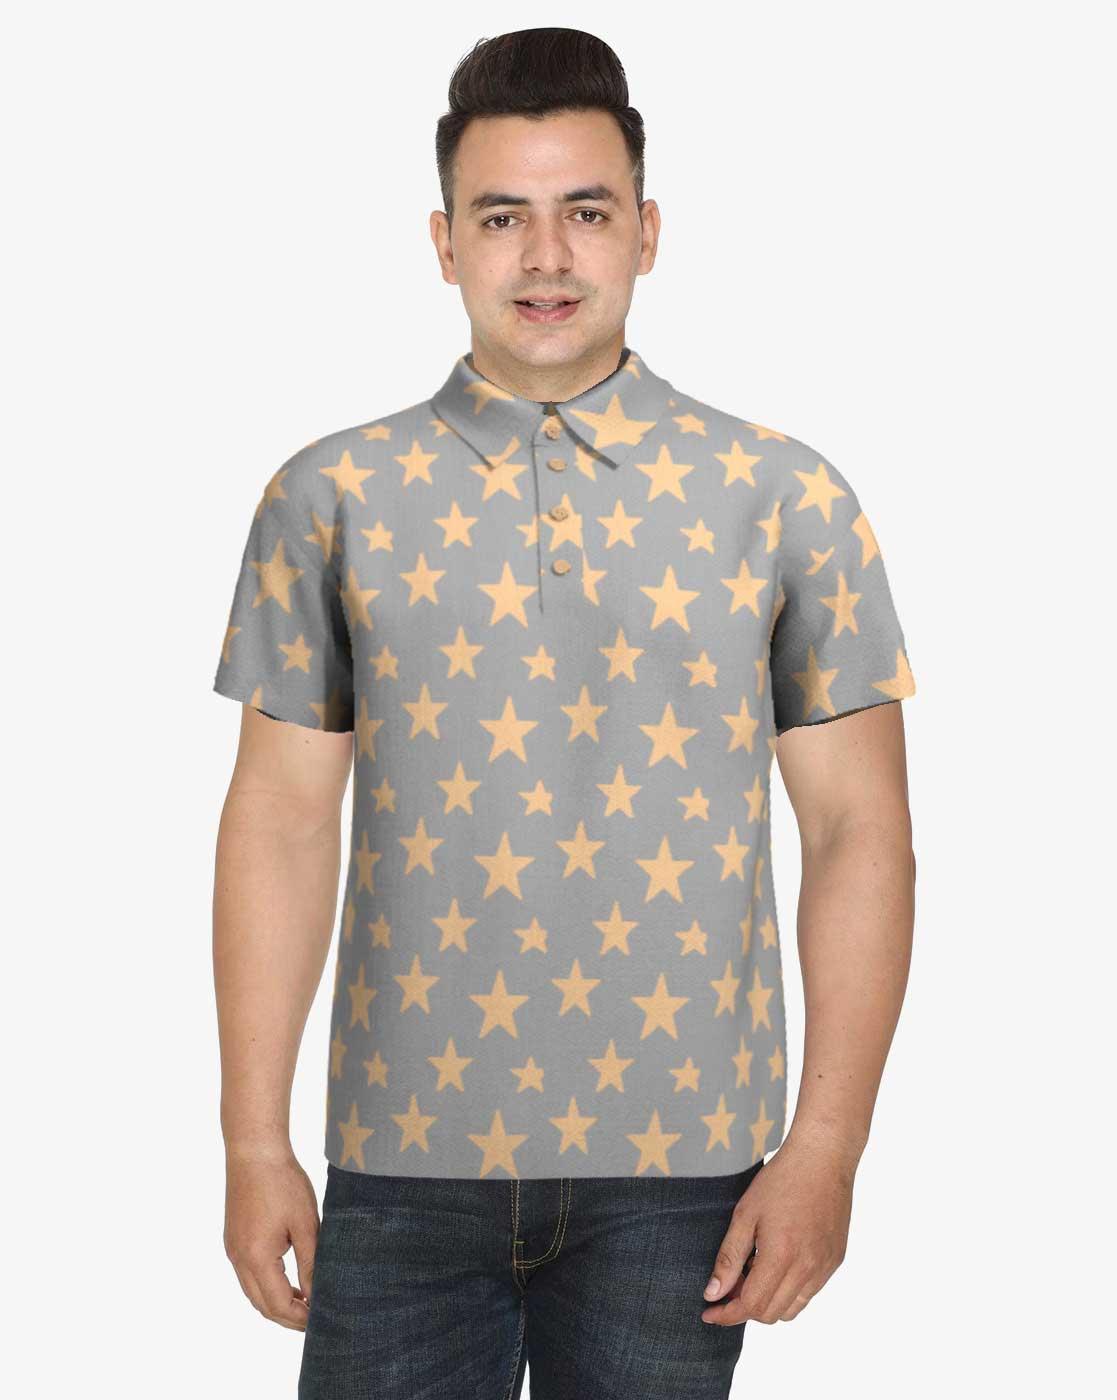
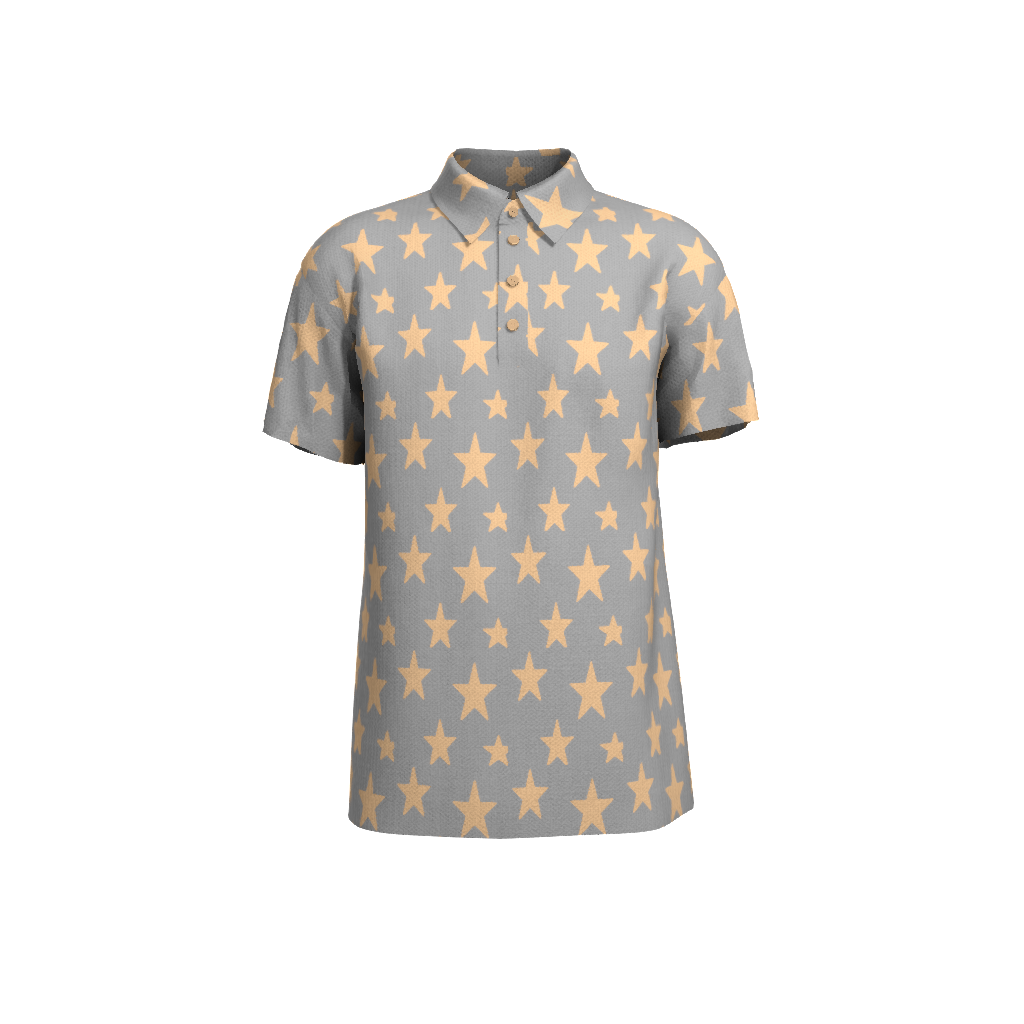
Clothing description: gold star polo shirt